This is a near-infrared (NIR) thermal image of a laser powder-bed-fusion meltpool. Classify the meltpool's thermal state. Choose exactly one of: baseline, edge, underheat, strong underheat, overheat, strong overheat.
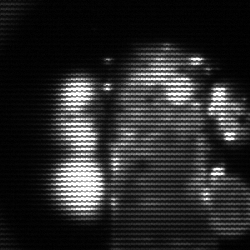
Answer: strong underheat